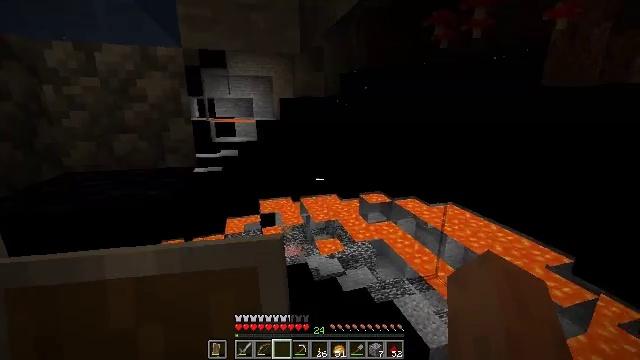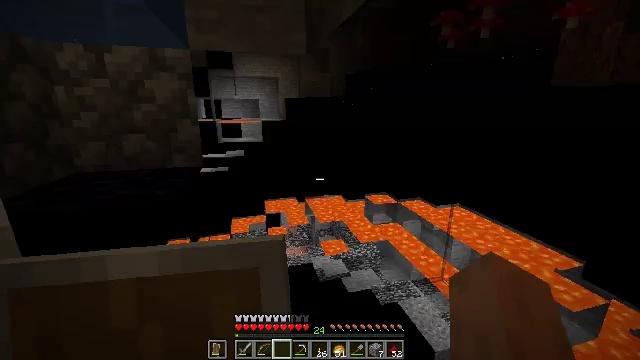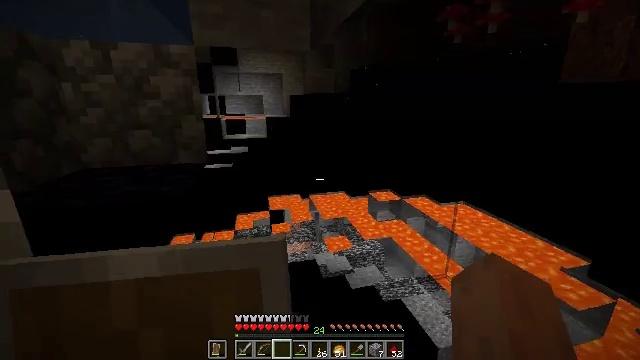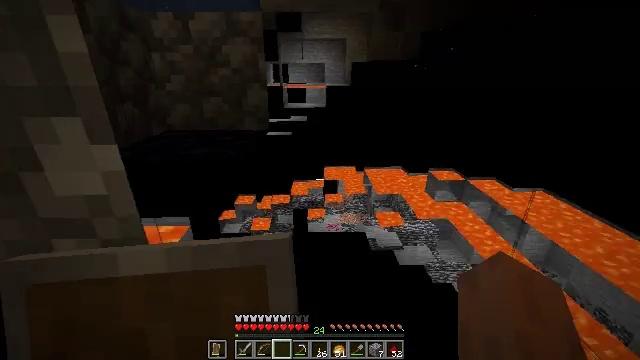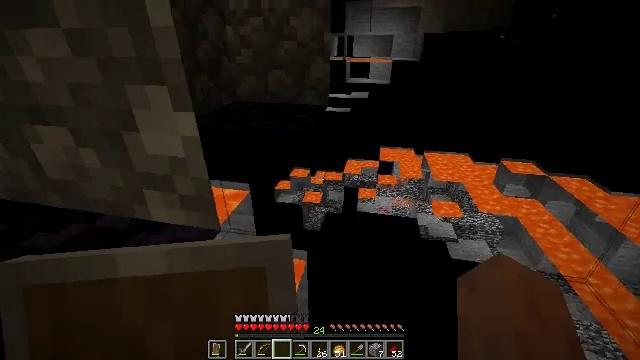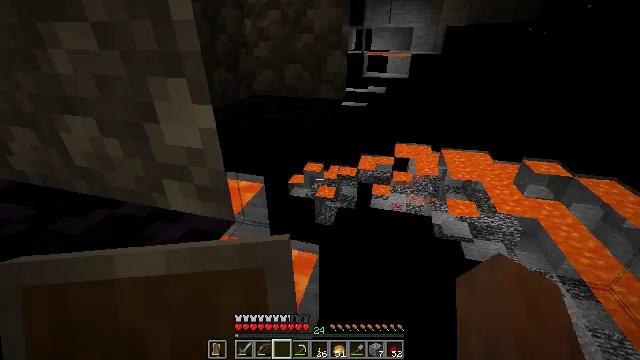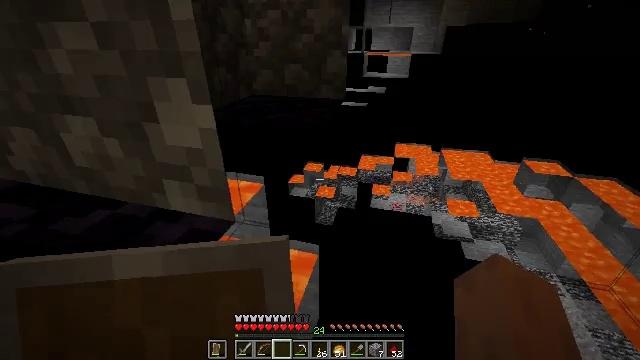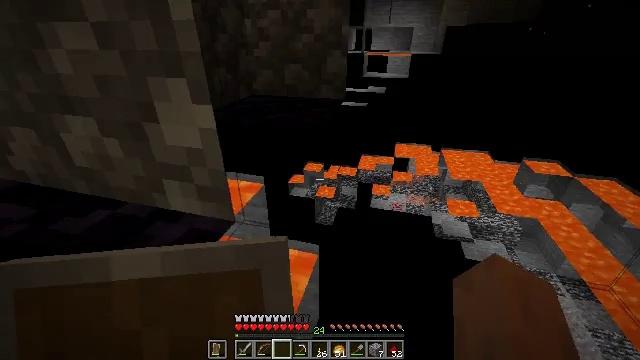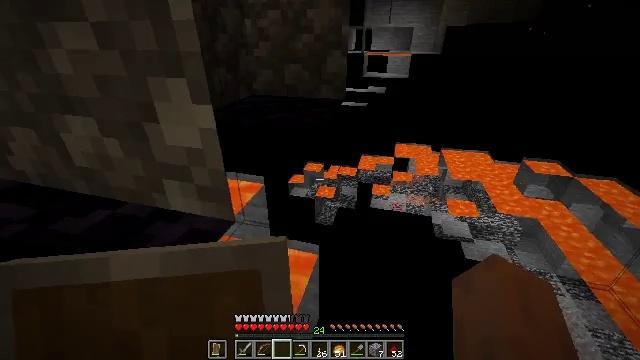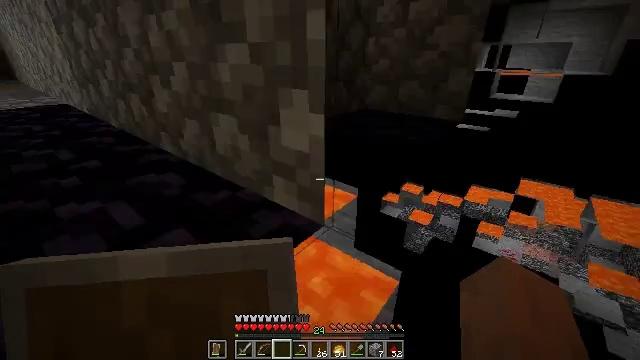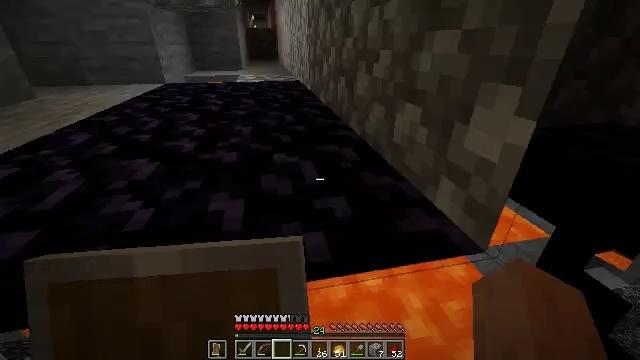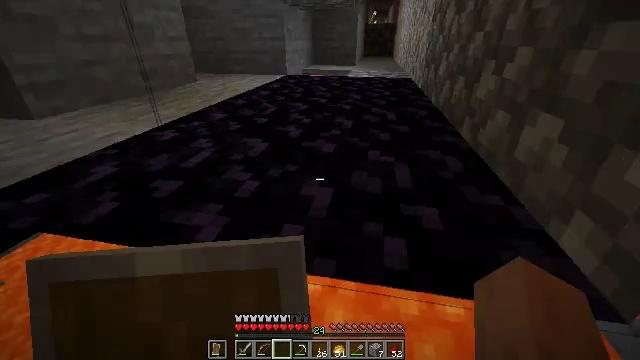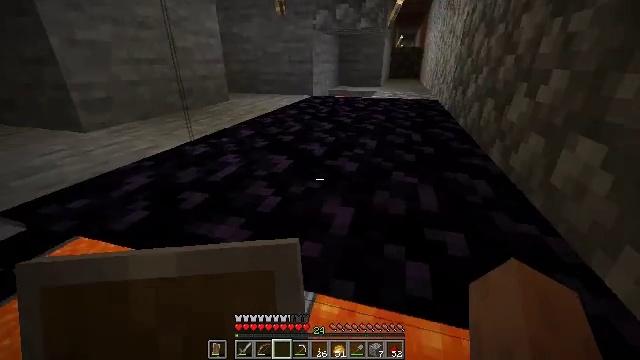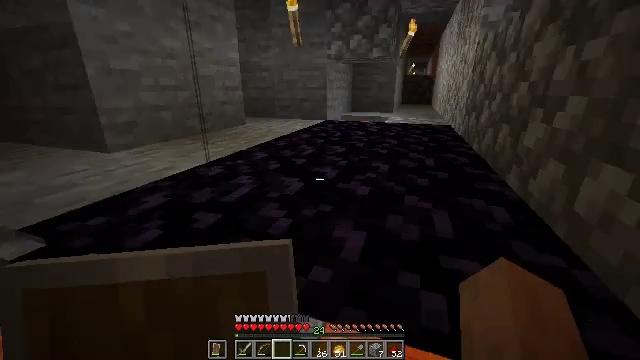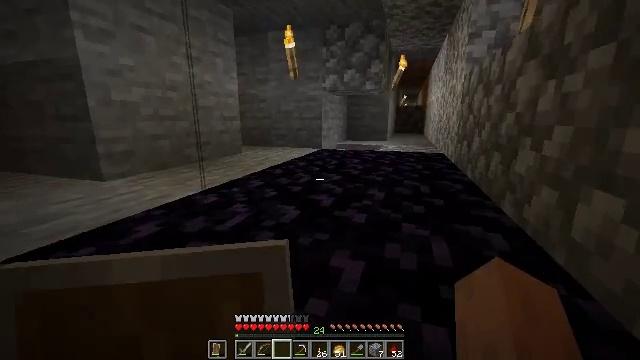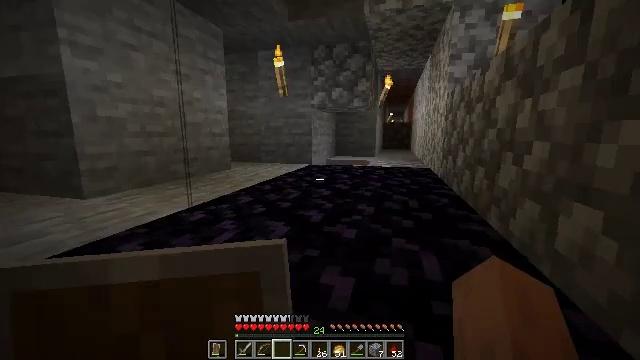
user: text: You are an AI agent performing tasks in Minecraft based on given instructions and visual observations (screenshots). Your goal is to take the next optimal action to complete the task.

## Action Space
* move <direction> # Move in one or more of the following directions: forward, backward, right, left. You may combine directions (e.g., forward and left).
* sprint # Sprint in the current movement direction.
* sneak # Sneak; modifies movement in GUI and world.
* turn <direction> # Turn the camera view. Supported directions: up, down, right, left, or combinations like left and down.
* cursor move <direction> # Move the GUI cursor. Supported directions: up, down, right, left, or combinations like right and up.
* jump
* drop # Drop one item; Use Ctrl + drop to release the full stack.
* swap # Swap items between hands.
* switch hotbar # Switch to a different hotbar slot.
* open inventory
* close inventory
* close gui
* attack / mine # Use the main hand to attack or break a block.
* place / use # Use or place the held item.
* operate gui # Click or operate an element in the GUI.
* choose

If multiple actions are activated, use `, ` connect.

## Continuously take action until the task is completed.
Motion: motion action
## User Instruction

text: Destroy the piston head component.
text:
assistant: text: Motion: turn left
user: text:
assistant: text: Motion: no_op
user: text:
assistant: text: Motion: turn left and down
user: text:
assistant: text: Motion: turn left and down
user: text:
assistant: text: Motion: turn left and down
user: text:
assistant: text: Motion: no_op
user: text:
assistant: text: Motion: no_op
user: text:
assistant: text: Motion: no_op
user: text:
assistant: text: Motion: turn left and up
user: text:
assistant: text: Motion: turn left and down
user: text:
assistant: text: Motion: turn left
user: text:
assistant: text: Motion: turn left and up
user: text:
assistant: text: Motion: turn left and up
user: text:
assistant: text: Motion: turn up
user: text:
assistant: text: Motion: turn right and up
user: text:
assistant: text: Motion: no_op
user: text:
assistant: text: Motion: no_op
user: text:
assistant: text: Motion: no_op
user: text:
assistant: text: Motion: turn left and down
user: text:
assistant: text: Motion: turn left and down
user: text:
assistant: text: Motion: turn left and down
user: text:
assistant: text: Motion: turn left
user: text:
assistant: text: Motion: turn left
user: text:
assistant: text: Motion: no_op
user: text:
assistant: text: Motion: no_op
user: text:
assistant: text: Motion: turn left
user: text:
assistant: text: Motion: turn left and down
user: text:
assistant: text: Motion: turn left and down
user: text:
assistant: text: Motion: no_op
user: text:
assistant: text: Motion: no_op